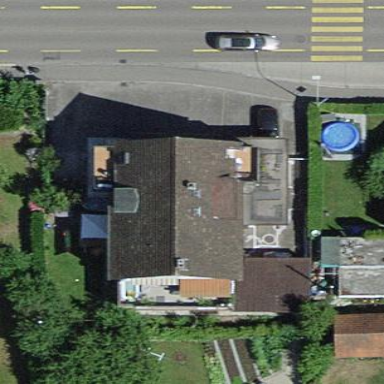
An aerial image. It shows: Restaurant in building.